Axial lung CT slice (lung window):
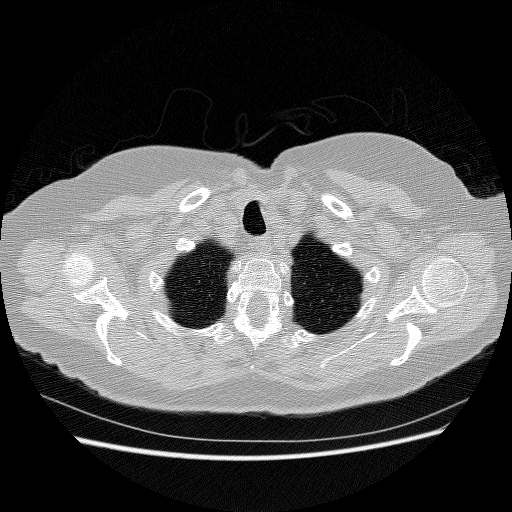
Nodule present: no